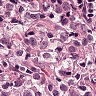
Metastatic tissue present: yes